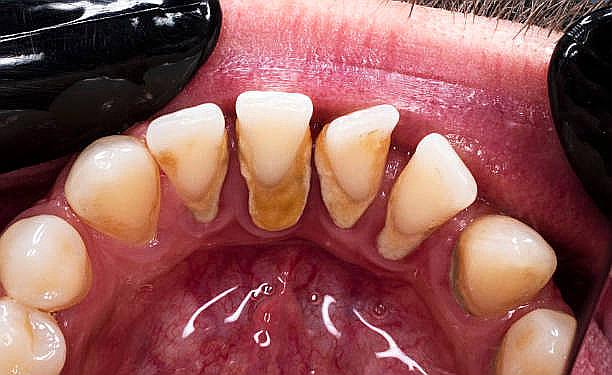
Condition: Calculus